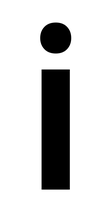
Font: Roboto_Condensed_SemiBold